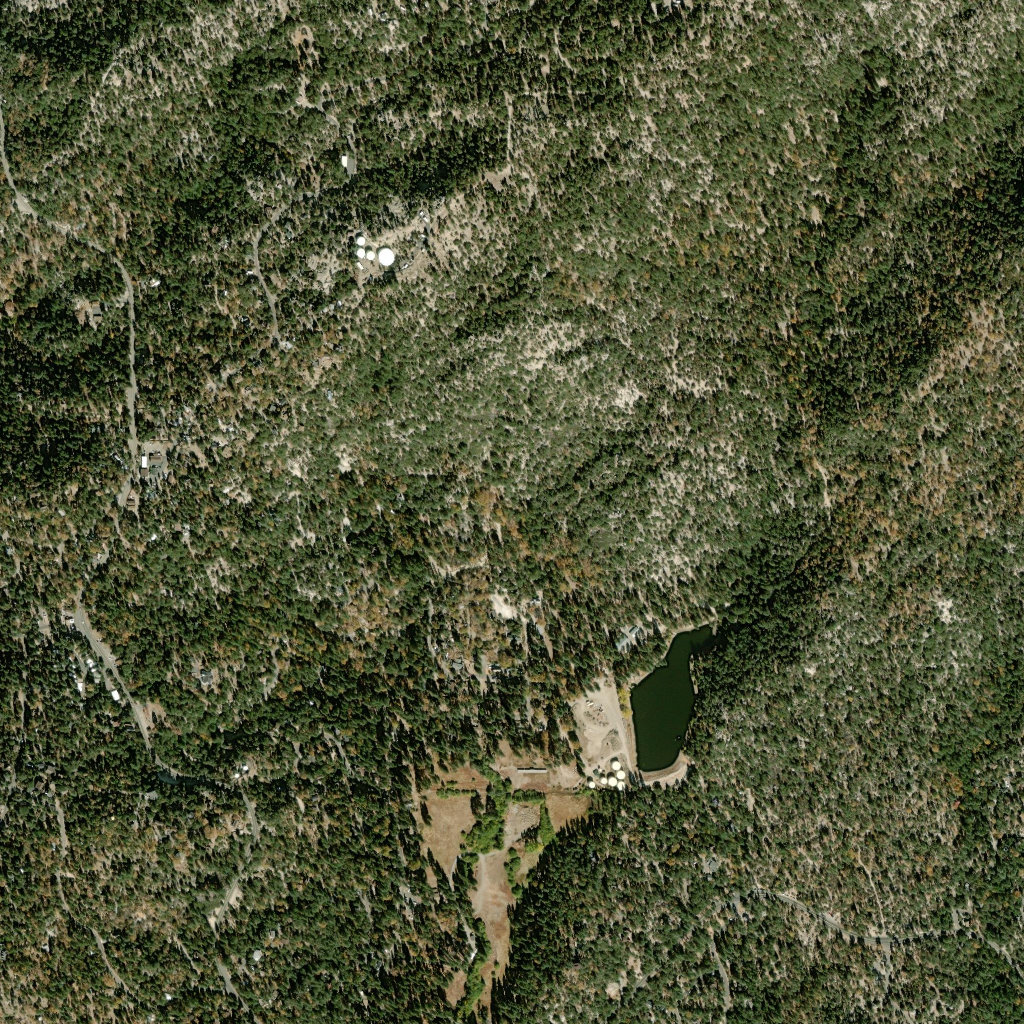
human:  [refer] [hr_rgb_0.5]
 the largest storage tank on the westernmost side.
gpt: <box>[[36, 23, 38, 26, 0]]</box>